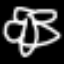
Label: palm tree